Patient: sex F, age 82
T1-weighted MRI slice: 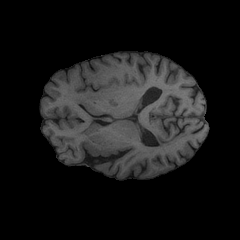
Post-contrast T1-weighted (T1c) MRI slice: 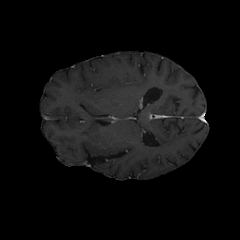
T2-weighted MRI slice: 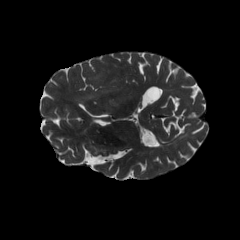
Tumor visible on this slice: yes
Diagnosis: Glioblastoma, IDH-wildtype
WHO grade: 4